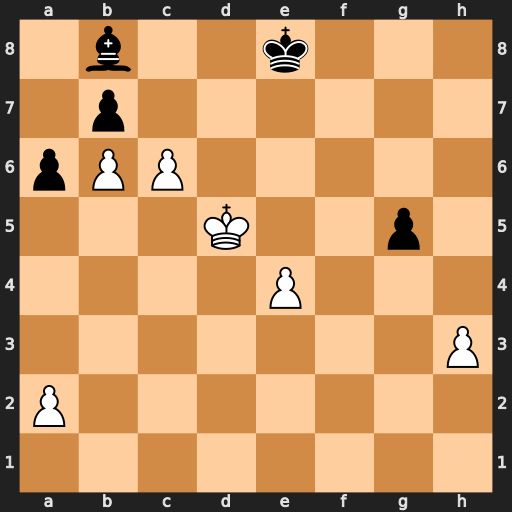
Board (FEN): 1b2k3/1p6/pPP5/3K2p1/4P3/7P/P7/8
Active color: w
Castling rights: -
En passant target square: -
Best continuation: c7 Bxc7 bxc7